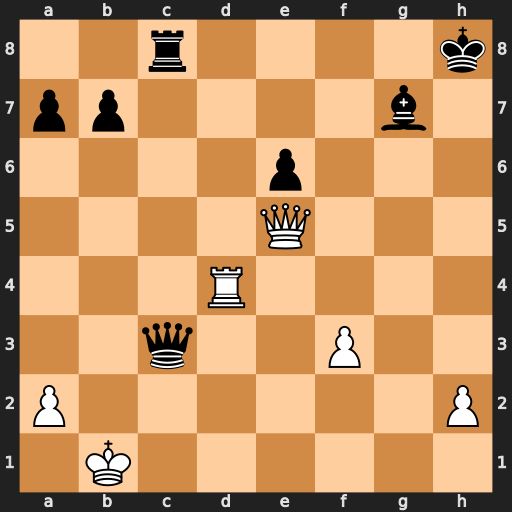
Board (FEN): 2r4k/pp4b1/4p3/4Q3/3R4/2q2P2/P6P/1K6
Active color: w
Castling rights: -
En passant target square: -
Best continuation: Rh4+ Kg8 Qxe6+ Kf8 Rf4+ Bf6 Rxf6+